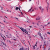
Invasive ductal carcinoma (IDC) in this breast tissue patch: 0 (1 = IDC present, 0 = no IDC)